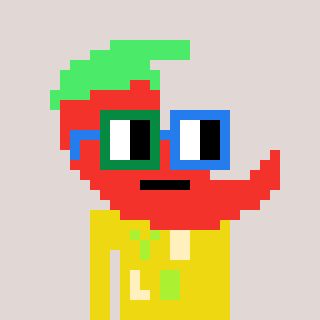
a pixel art character with square green and blue glasses, a chilli-shaped head and a yellow-colored body on a warm background